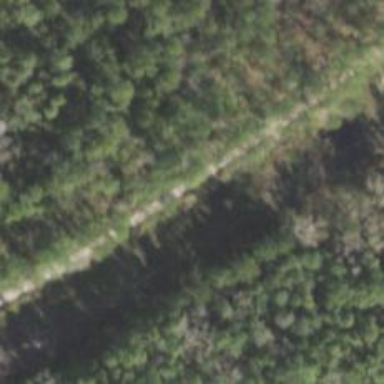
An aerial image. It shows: Abandoned railway.